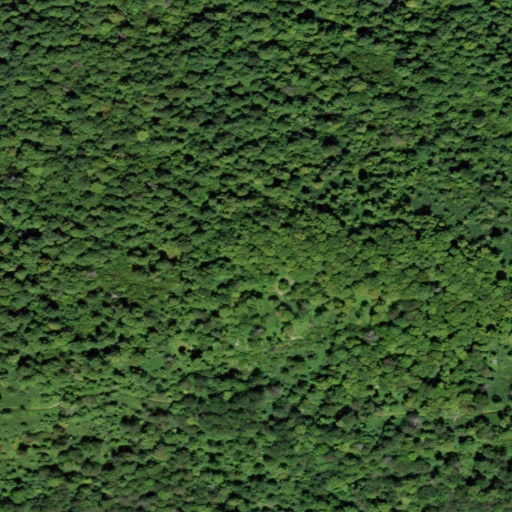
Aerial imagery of mountain in New York named Bramley Mountain containing only deciduous forest